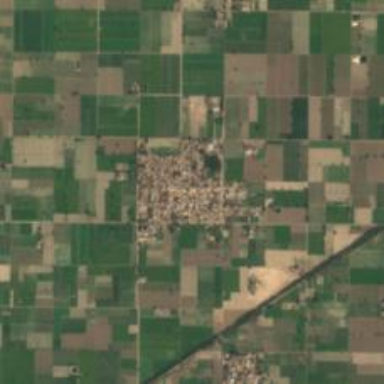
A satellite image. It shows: Village.